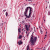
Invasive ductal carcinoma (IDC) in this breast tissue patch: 0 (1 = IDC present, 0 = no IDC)